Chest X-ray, PA view. Patient: 62 years old, sex M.
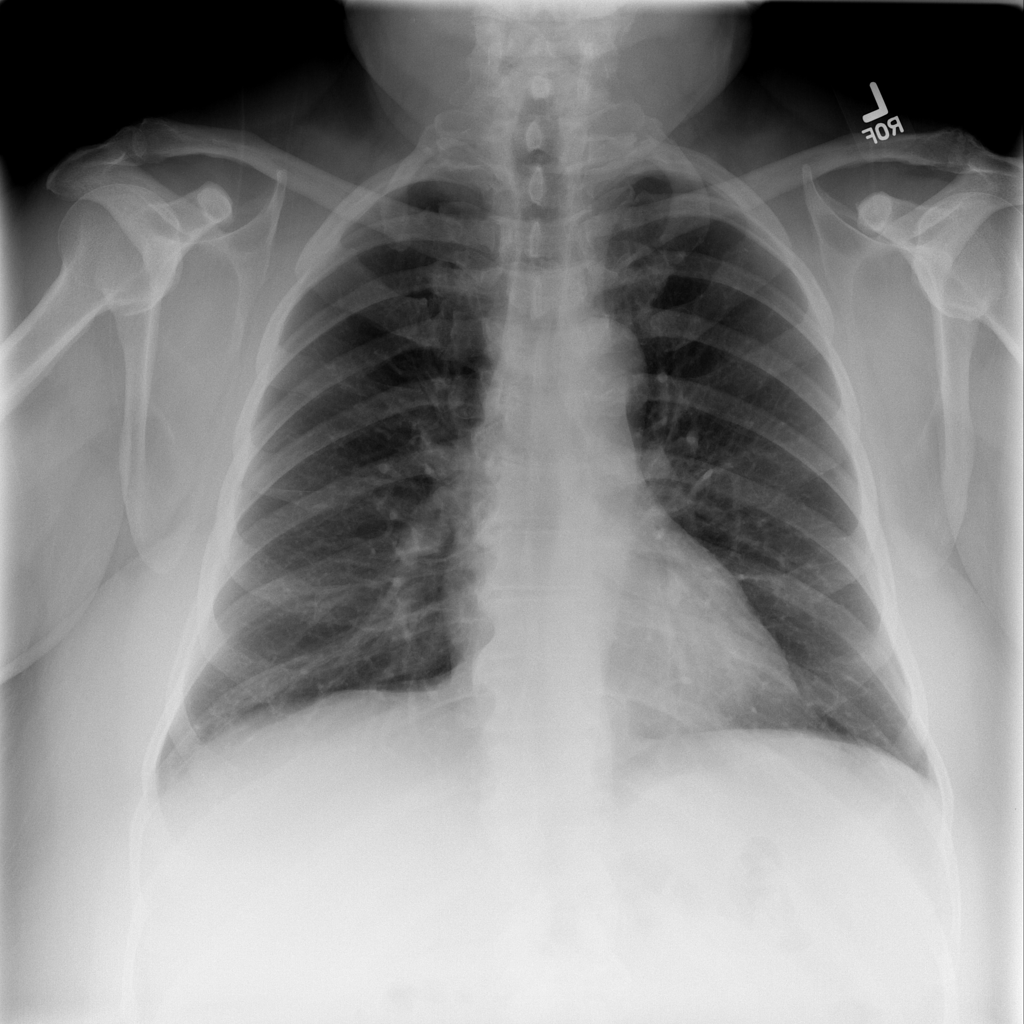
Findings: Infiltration